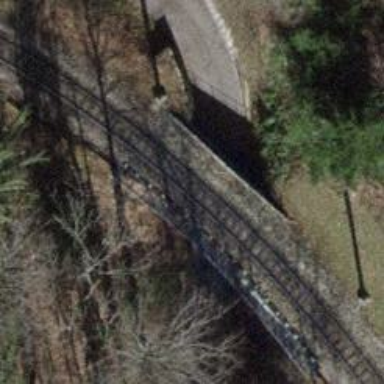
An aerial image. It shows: Narrow-gauge railway bridge with electrified contact lines and one track.